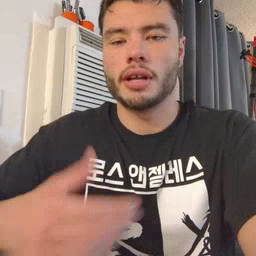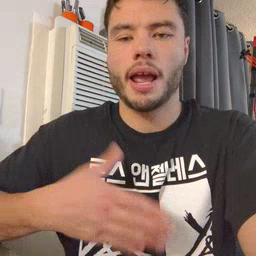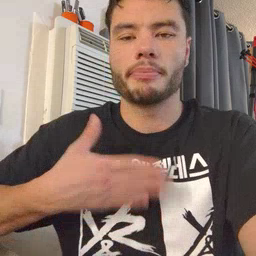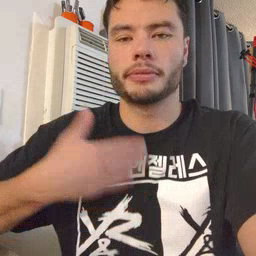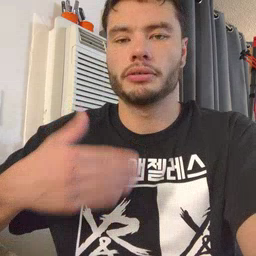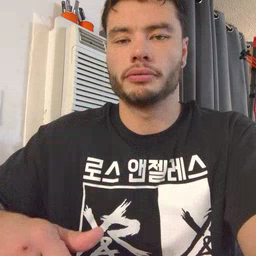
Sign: happy